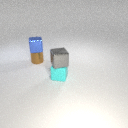
small brown metal cylinder below small blue metal cube